Interaction volume radius: 5 \u00c5
Interaction volume height: 10 \u00c5
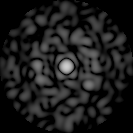
Disorder parameter: 0.8762